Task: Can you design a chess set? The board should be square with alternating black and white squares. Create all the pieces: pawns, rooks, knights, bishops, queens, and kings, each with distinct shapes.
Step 45:
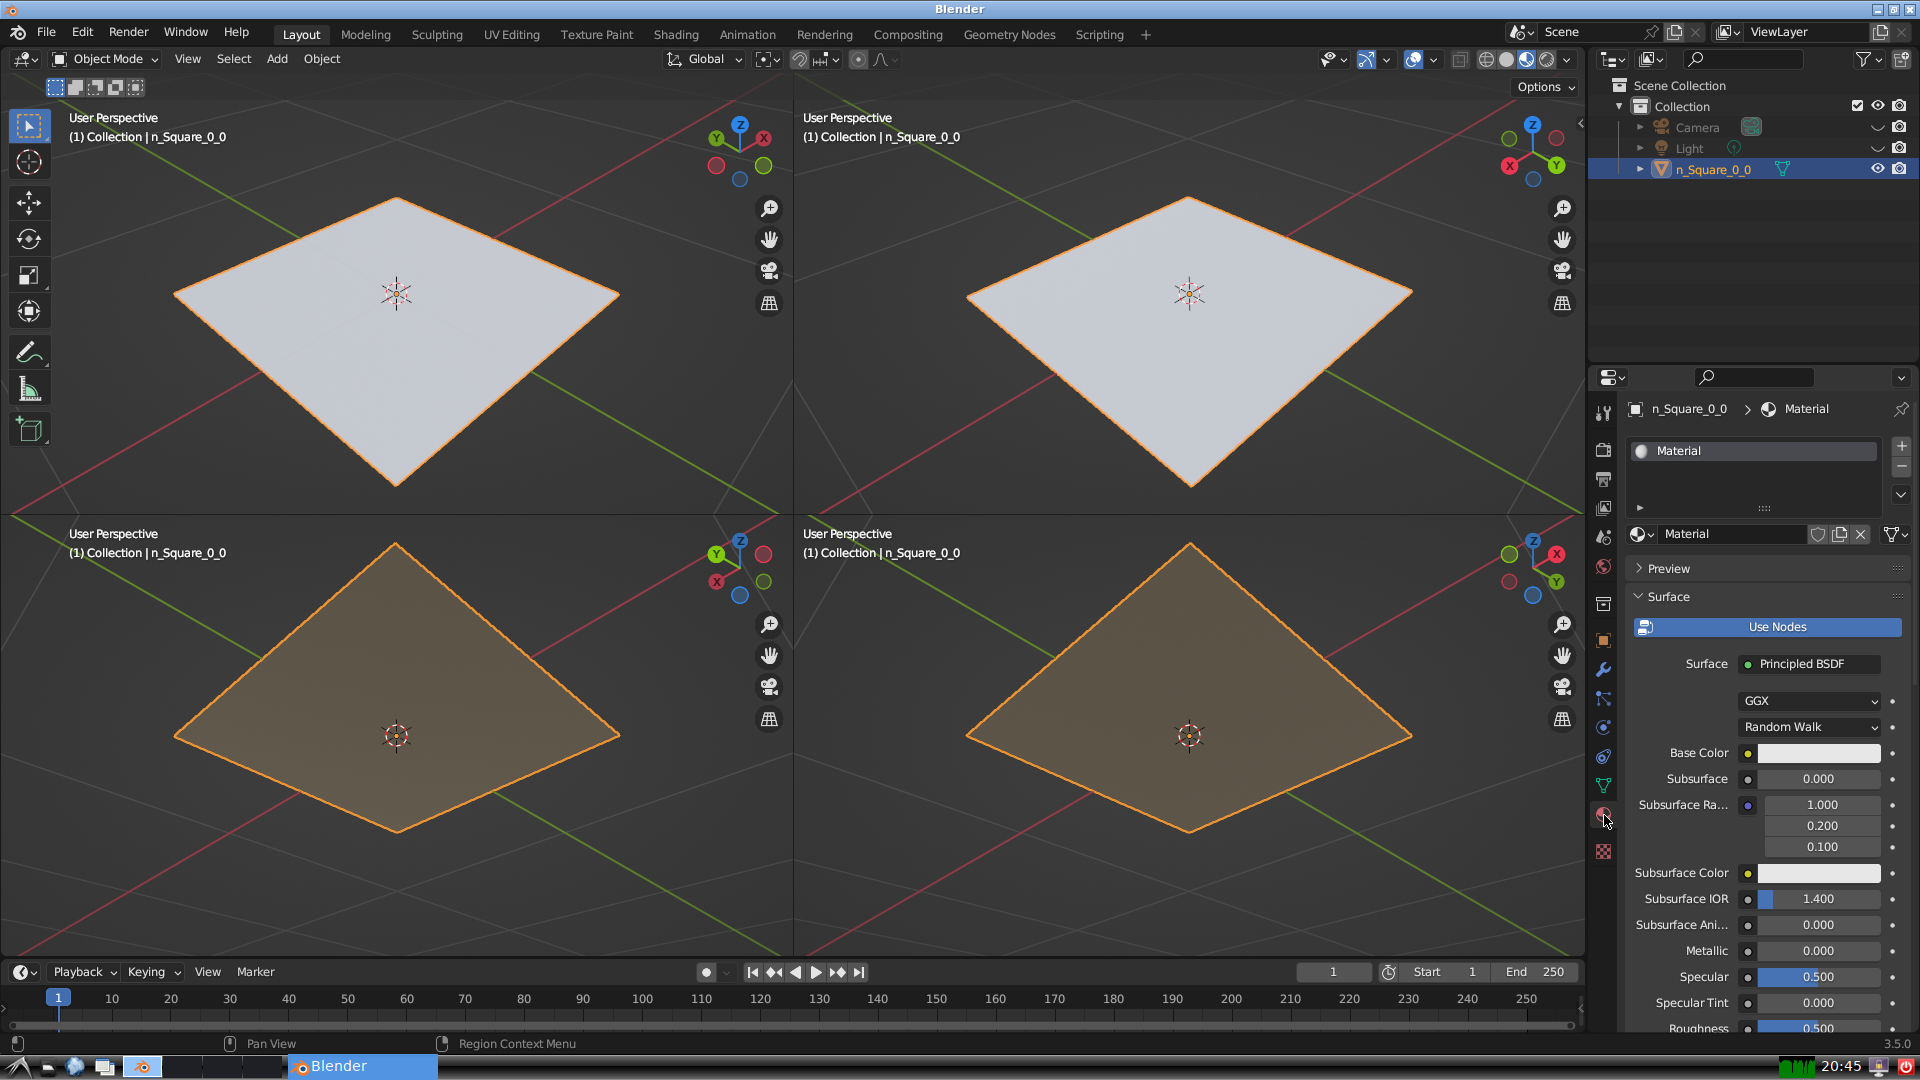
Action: click: no